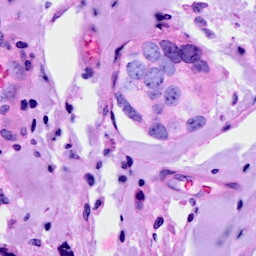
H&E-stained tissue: Breast